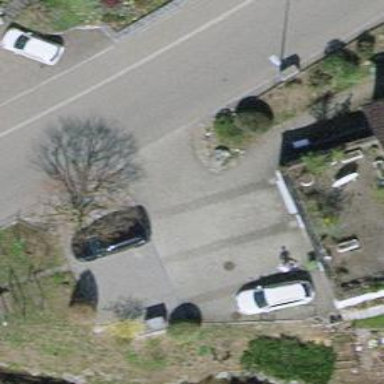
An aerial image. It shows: Driveway made of paving stones.